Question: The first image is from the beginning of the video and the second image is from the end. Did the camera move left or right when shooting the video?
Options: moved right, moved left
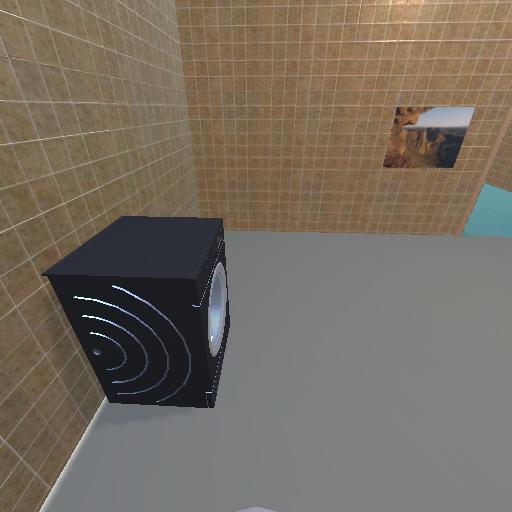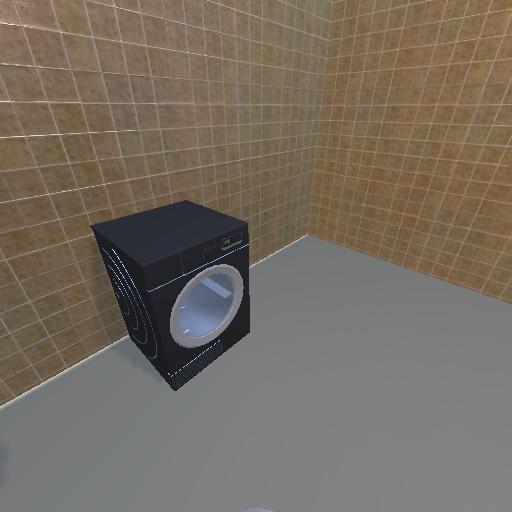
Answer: moved right